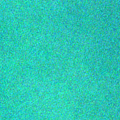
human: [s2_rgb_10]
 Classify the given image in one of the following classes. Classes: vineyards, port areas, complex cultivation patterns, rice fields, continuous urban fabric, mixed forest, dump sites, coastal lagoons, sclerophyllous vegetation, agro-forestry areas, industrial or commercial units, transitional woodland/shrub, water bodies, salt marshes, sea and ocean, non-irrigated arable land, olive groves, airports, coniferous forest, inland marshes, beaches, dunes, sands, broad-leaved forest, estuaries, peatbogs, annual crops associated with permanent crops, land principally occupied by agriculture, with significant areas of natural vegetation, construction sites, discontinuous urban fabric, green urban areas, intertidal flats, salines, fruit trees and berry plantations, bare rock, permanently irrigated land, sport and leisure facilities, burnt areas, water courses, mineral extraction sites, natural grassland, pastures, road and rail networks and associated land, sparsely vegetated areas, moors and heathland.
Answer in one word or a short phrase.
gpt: sea and ocean